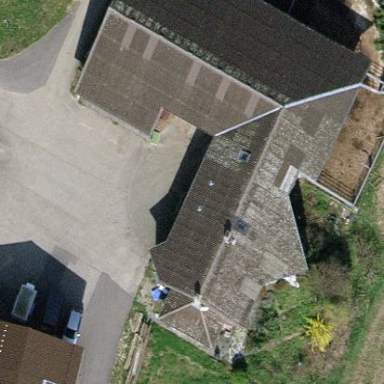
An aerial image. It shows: Farmyard area.